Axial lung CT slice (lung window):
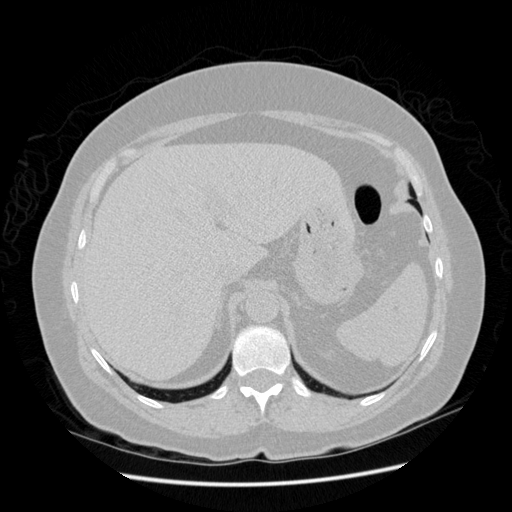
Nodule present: no